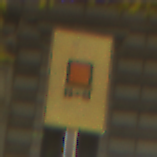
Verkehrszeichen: KennzeichnungspflichtigeFahrzeugeGefaehrlicheGueterOhnePfeilsymbol
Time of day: Night
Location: Outdoor (Urban)
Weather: Clear
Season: NotSpecified
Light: Artificial